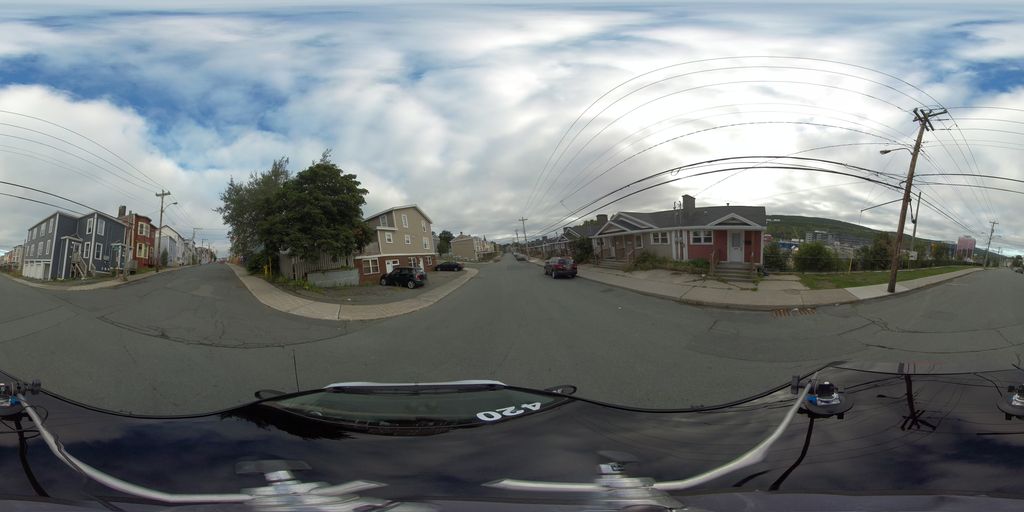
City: st_johns